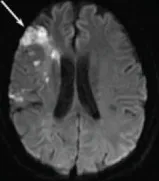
61-year-old woman after suffering a stroke. (B) On axial DWI, the frontal lesion demonstrated high signal illustrating a significant diffusion restriction (arrow).
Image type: radiology (mri)